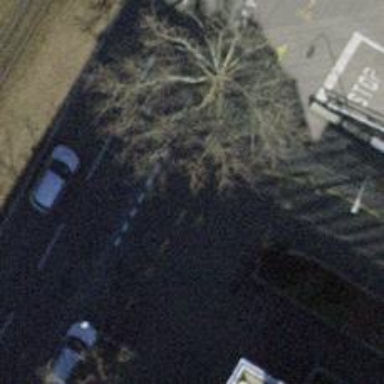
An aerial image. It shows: Unmarked crossing with traffic calming table.